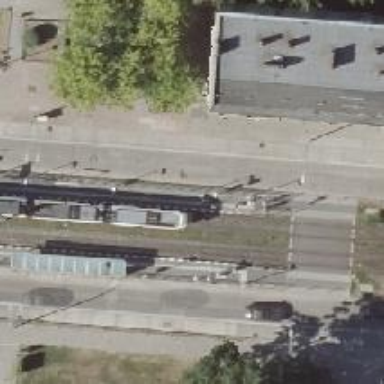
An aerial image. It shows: Tram stop.